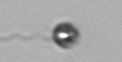
Label: flagellate